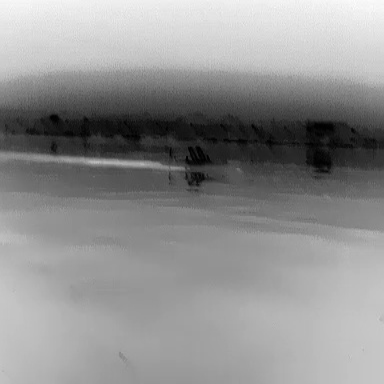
There is a canoe in the infrared image.